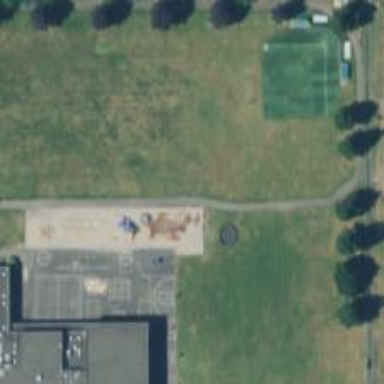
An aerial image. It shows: Playground with roundabout.